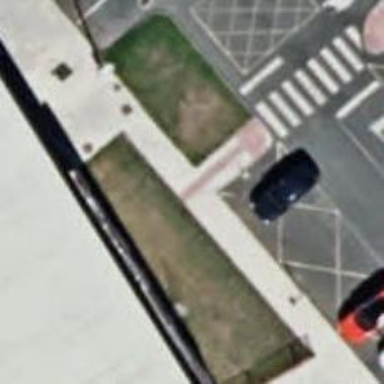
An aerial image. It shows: Sidewalk along the footway.